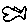
Label: fish